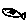
Label: fish